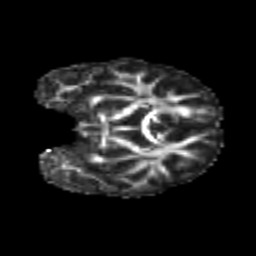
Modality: FA
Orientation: coronal
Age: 6
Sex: male
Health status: healthy